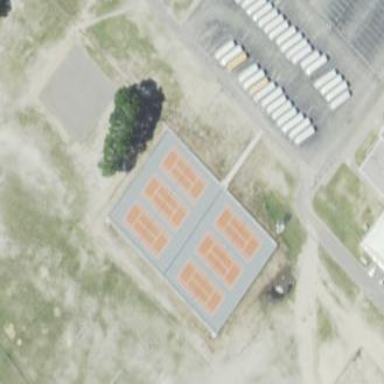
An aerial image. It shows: Tennis court on the leisure land pitch.